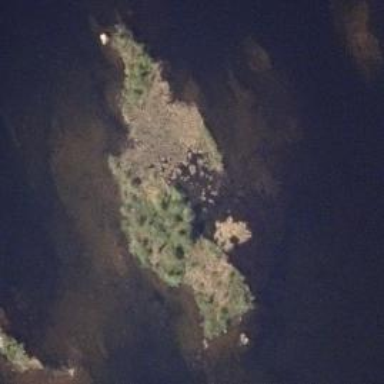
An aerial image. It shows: Islet.